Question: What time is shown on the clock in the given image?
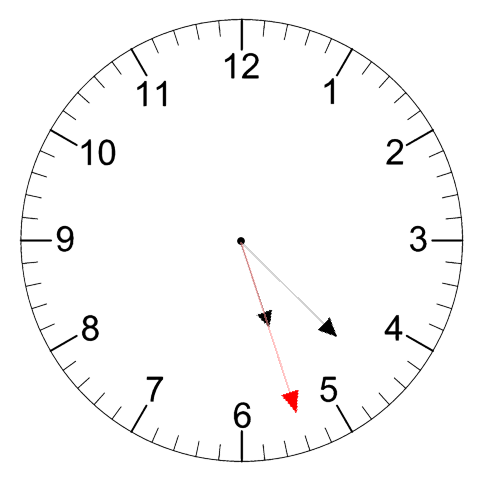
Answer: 05:22:27